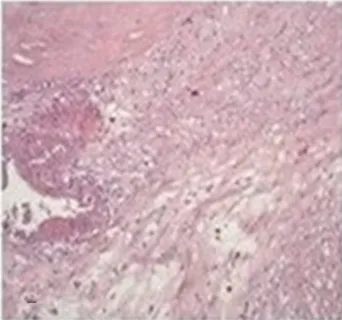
Postoperative pathological results of the lesions. (C) Splenic pathology following splenectomy (H&E staining; magnification, x200). H&E, hematoxylin and eosin; CA-125, cancer antigen-125.
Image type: pathology (h&e)